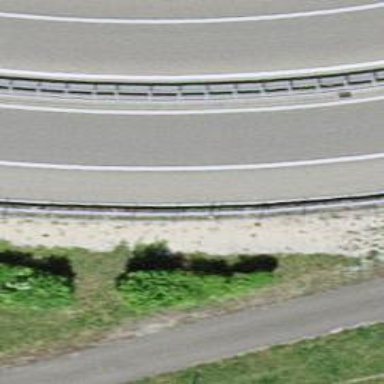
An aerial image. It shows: Motorway link.